Question: I have a combo box and a label that are linked together with data binding.

When I change the selection in the combo box, the label doesn't show any change until I focus away from the combo box.
I would like to instead have the label show the change as soon as the user clicks on a different selection in the combo box.
Is there a solution without having to manually write a callback to the combobox SelectedValueChanged event?
I am trying to see what I can do with data binding in .NET 3.5 land.
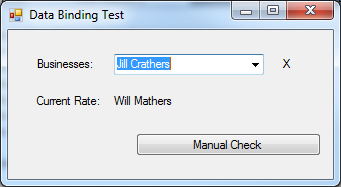
Answer: Try updating the binding value on the SelectedIndexChanged event:
'''
comboBox1.SelectedIndexChanged += (cb, cbArgs) => {
comboBox1.DataBindings[0].WriteValue();
};
'''